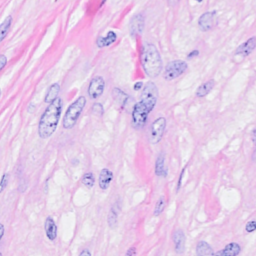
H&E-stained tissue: Breast